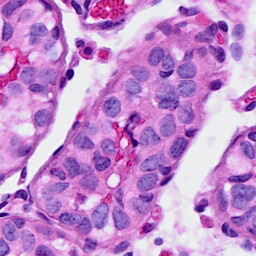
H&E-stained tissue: Breast